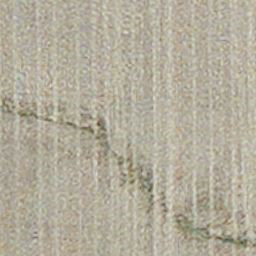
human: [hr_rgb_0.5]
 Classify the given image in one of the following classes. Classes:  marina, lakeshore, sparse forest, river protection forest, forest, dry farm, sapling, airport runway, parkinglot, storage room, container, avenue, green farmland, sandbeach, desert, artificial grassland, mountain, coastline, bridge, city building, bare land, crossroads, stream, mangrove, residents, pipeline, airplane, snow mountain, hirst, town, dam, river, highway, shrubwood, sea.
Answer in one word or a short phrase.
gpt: dry farm